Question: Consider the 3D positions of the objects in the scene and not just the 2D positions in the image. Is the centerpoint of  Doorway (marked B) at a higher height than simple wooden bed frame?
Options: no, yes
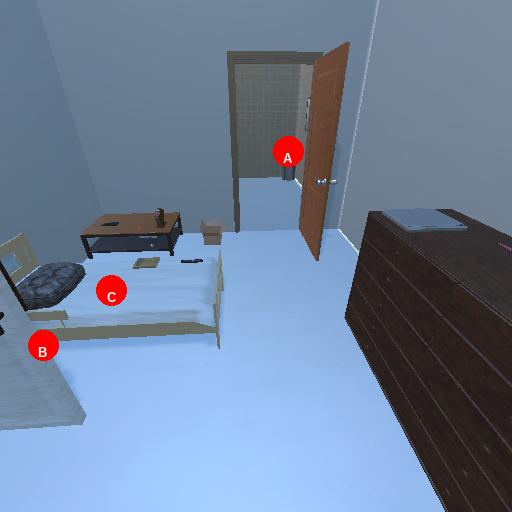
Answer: no